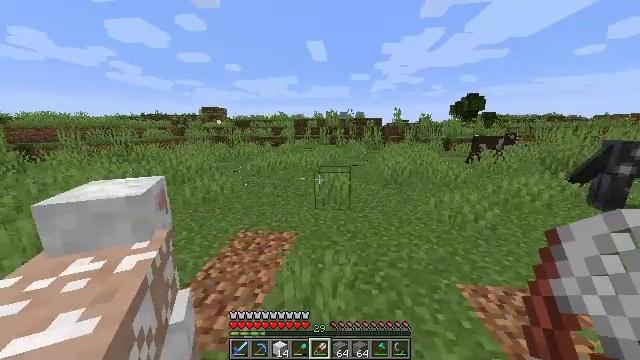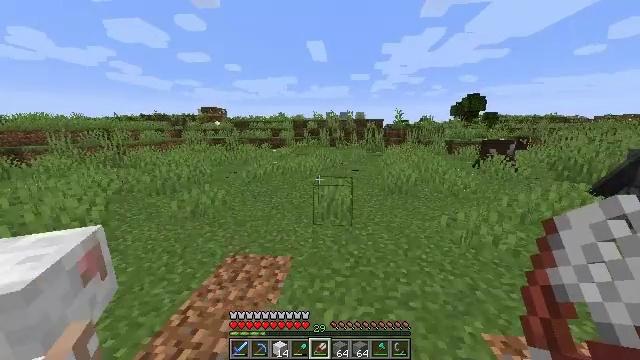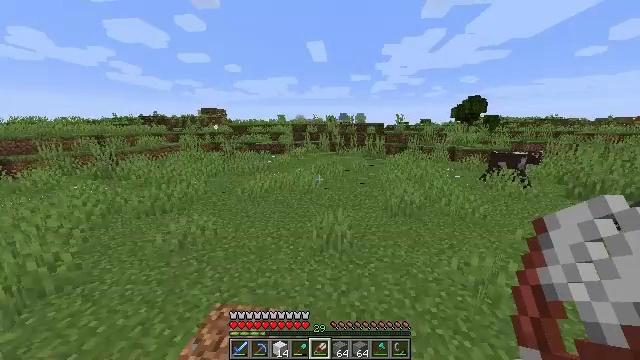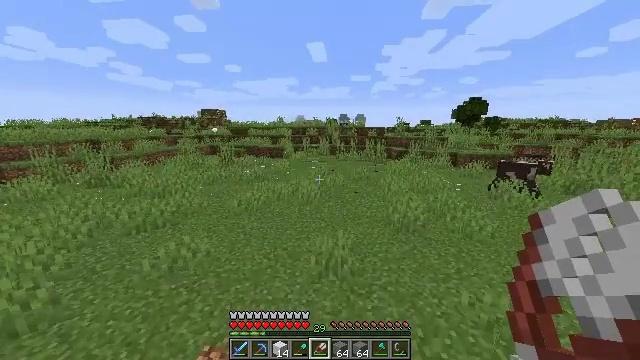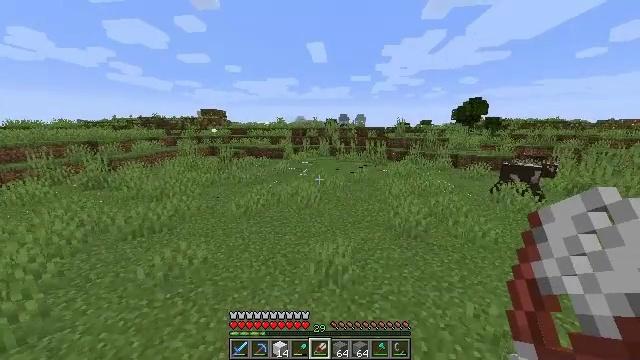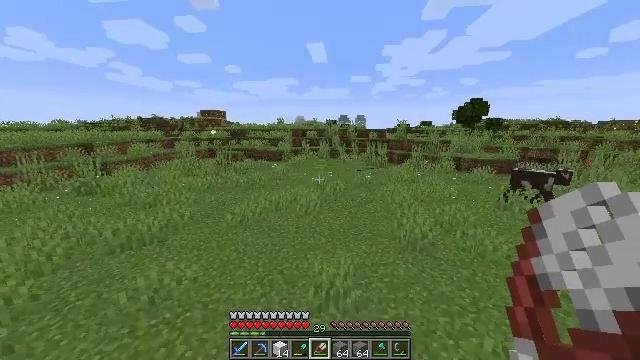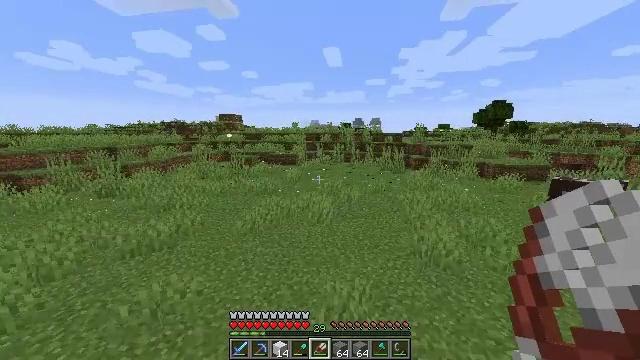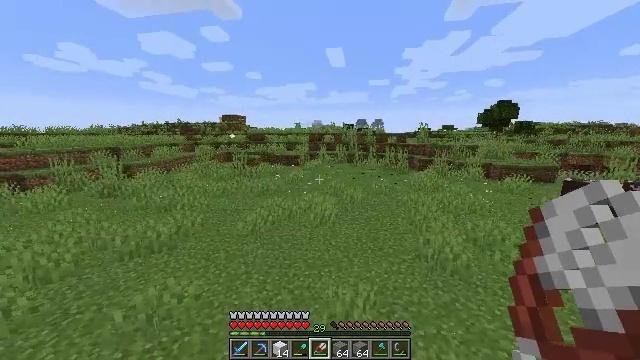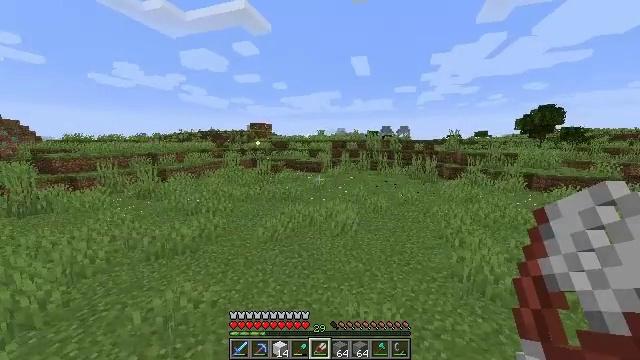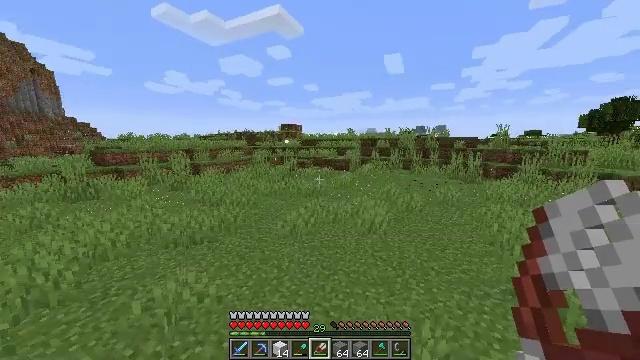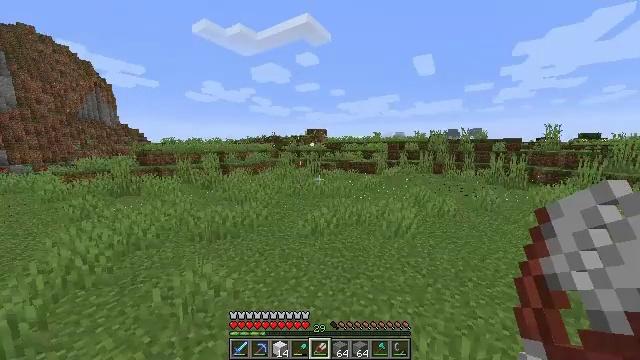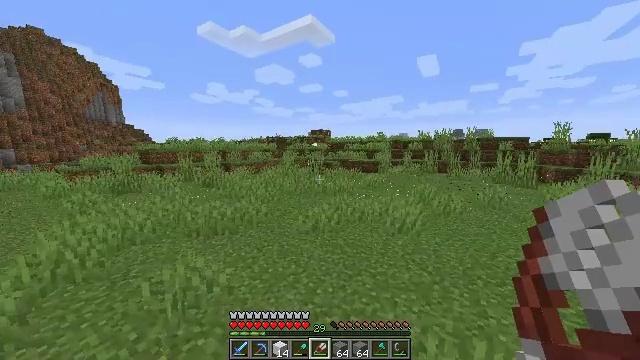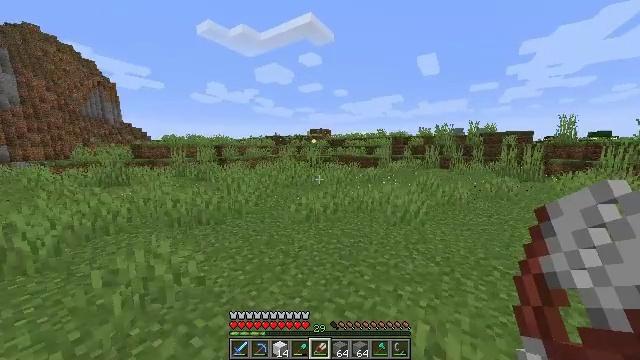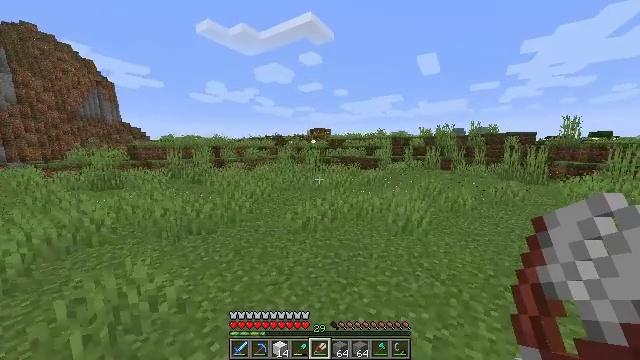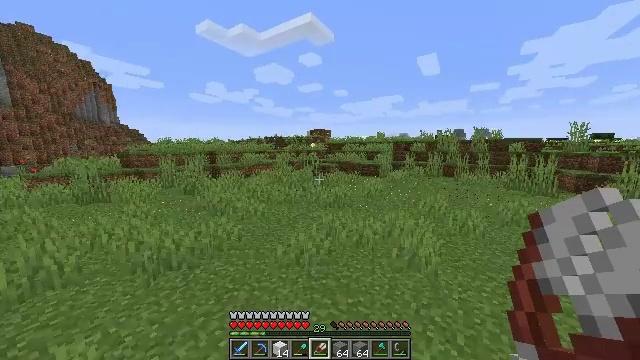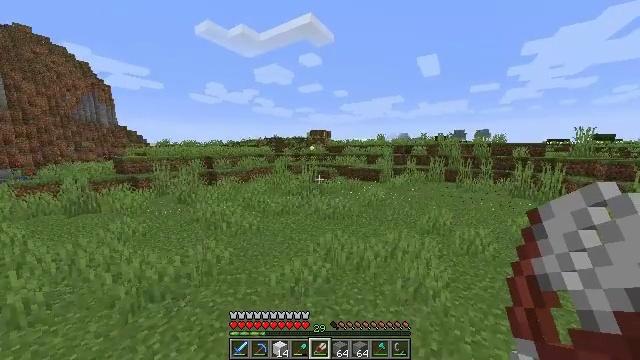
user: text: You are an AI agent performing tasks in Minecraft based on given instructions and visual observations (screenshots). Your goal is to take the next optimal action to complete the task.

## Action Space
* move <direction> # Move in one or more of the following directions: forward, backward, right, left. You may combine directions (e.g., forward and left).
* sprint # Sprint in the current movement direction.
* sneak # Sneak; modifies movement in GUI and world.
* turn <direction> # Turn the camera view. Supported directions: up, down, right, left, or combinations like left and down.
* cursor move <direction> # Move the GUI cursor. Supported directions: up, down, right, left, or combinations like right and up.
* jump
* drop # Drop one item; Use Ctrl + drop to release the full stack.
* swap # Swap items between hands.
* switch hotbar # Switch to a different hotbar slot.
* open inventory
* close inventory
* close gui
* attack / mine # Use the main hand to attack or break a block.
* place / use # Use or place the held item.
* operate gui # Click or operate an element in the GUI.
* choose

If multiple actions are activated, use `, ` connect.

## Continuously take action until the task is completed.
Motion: motion action
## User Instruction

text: Kill the sheep.
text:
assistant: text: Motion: move forward, sprint, jump
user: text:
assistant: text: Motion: move forward, sprint, jump
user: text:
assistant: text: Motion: move forward, sprint, jump
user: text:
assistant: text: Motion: move forward, sprint, jump
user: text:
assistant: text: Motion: move forward, sprint, jump
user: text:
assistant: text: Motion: move forward, sprint, turn left, jump
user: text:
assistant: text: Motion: move forward, sprint, jump
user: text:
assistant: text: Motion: move forward, sprint, turn left and up, jump
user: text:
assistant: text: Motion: move forward, sprint, turn left, jump
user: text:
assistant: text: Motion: move forward, sprint, turn left and up, jump
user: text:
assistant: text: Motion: move forward, sprint, jump
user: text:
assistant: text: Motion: move forward, sprint, jump
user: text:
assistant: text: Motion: move forward, sprint, jump
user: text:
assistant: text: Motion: move forward, sprint, jump
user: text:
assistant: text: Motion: move forward, sprint, jump
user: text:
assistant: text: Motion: move forward, sprint, jump
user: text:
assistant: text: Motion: move forward, sprint, jump
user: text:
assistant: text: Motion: move forward, sprint, jump
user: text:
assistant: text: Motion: move forward, sprint, jump
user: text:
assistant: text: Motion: move forward, sprint, jump
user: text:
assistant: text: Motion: move forward, sprint, jump
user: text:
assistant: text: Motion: move forward, sprint, jump
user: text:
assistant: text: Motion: move forward, sprint, jump
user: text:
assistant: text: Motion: move forward, sprint, jump
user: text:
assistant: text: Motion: move forward, sprint, jump
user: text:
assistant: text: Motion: move forward, sprint, jump
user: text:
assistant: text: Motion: move forward, jump
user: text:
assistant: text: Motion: move forward, jump
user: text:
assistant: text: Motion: move forward, jump
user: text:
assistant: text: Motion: move forward, jump